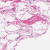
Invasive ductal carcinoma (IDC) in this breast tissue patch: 0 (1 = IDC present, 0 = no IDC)